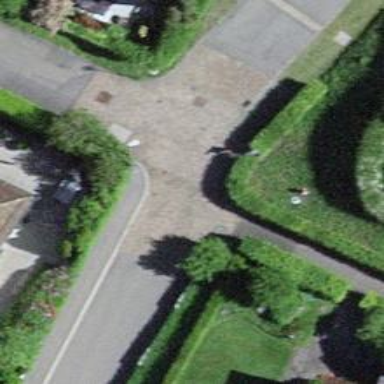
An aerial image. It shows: Residential road with pebblestone surface.